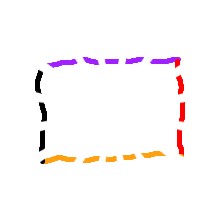
Shape: rectangle